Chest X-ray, AP view. Patient: 43 years old, sex M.
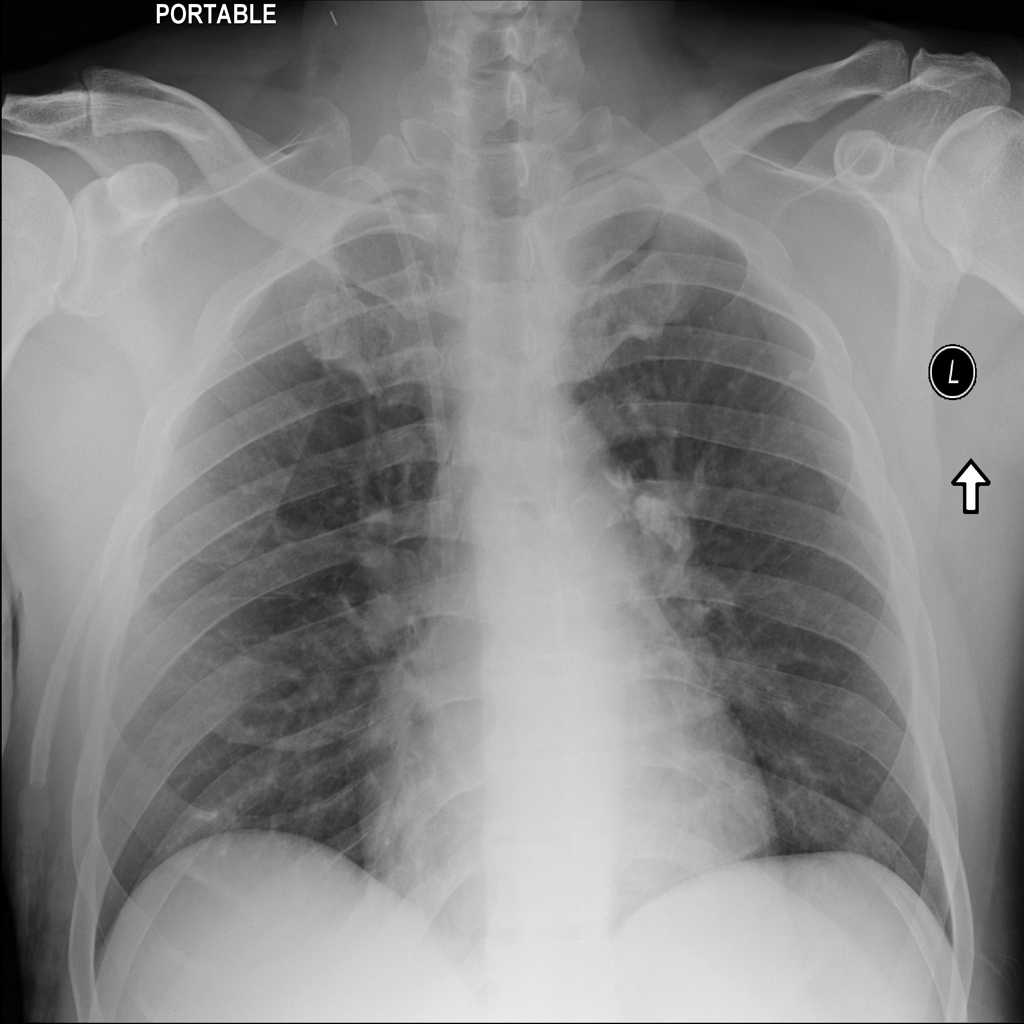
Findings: No Finding